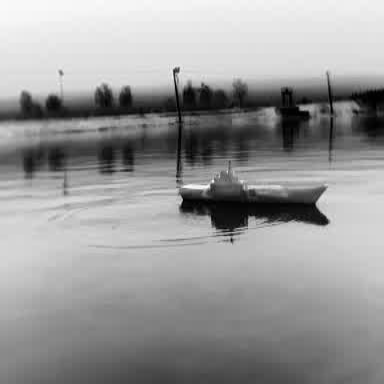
There is a warship in the infrared image.